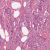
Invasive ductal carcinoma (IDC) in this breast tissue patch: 1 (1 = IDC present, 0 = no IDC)